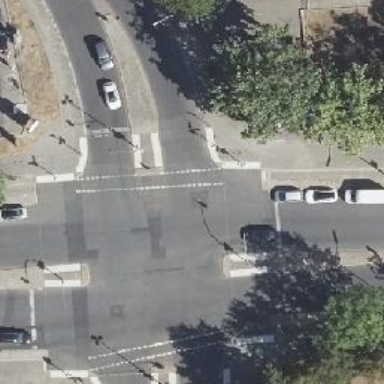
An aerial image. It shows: Road crossing with traffic signals.